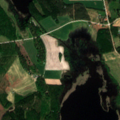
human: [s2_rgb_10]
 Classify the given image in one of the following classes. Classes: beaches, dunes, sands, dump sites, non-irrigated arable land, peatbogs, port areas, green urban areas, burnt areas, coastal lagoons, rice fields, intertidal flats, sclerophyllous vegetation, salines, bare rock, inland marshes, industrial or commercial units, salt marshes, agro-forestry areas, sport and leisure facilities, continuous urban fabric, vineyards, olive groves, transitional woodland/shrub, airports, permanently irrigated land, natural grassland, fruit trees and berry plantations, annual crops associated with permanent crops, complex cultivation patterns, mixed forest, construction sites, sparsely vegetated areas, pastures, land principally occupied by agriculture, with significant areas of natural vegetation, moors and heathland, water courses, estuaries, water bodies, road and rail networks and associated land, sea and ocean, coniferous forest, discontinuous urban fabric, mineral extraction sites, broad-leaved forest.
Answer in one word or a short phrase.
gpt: land principally occupied by agriculture, with significant areas of natural vegetation, coniferous forest, mixed forest, inland marshes, water bodies